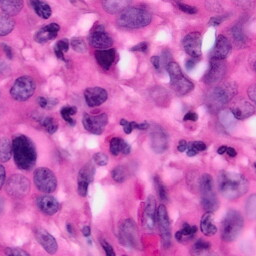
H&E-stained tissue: Pancreatic